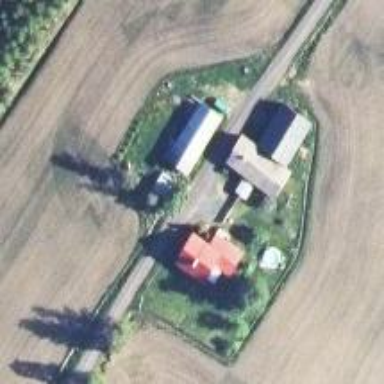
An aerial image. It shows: Farm.